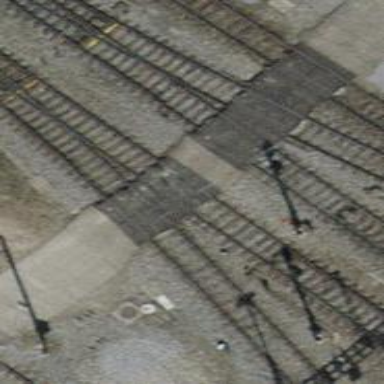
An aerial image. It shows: Yard with single rail track. The railway track is electrified with contact line for service purposes.